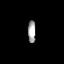
Tissue: prostate
Cell type: T cells
Senescence score: 0.6929
Nuclear area (px): 173
Mean DAPI intensity: 160.434